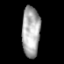
Tissue: prostate
Cell type: Fibroblasts
Senescence score: 0.7208
Nuclear area (px): 899
Mean DAPI intensity: 170.313